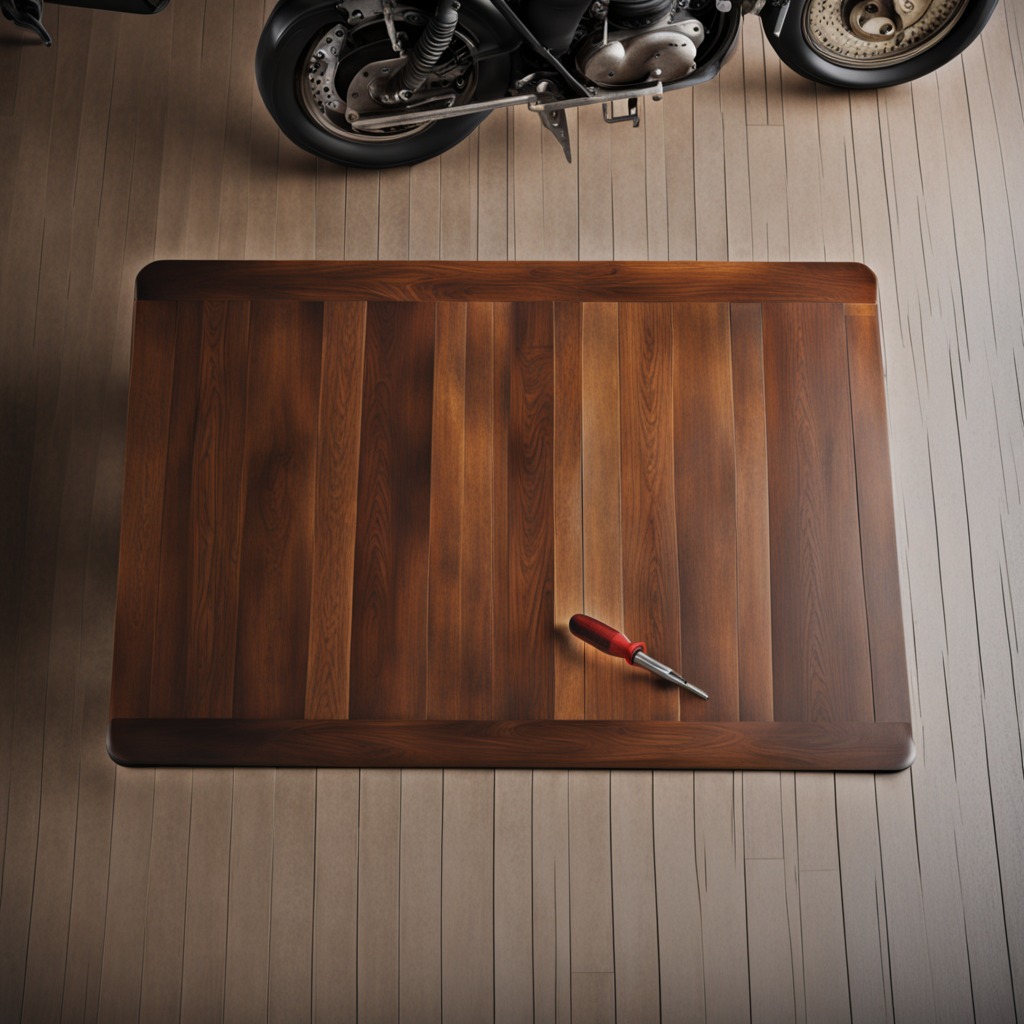
A screwdriver is lying on an oil-spilled wooden table in a vintage motorcycle garage.